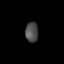
Tissue: lung
Cell type: Myeloid cells
Senescence score: 0.2236
Nuclear area (px): 250
Mean DAPI intensity: 77.1